Field crop: maize
Growth stage: 1
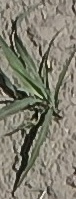
Species: sorghum